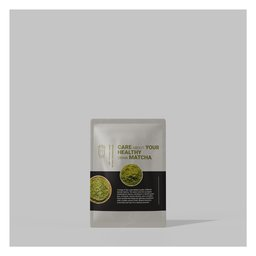
Label: decoration